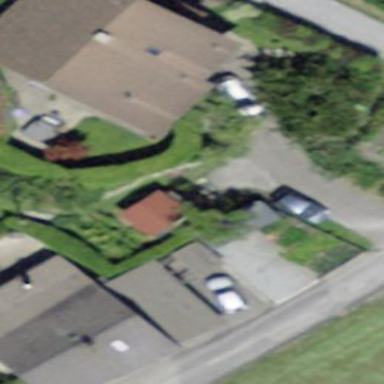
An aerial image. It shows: Simple and straightforward house.